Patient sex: M
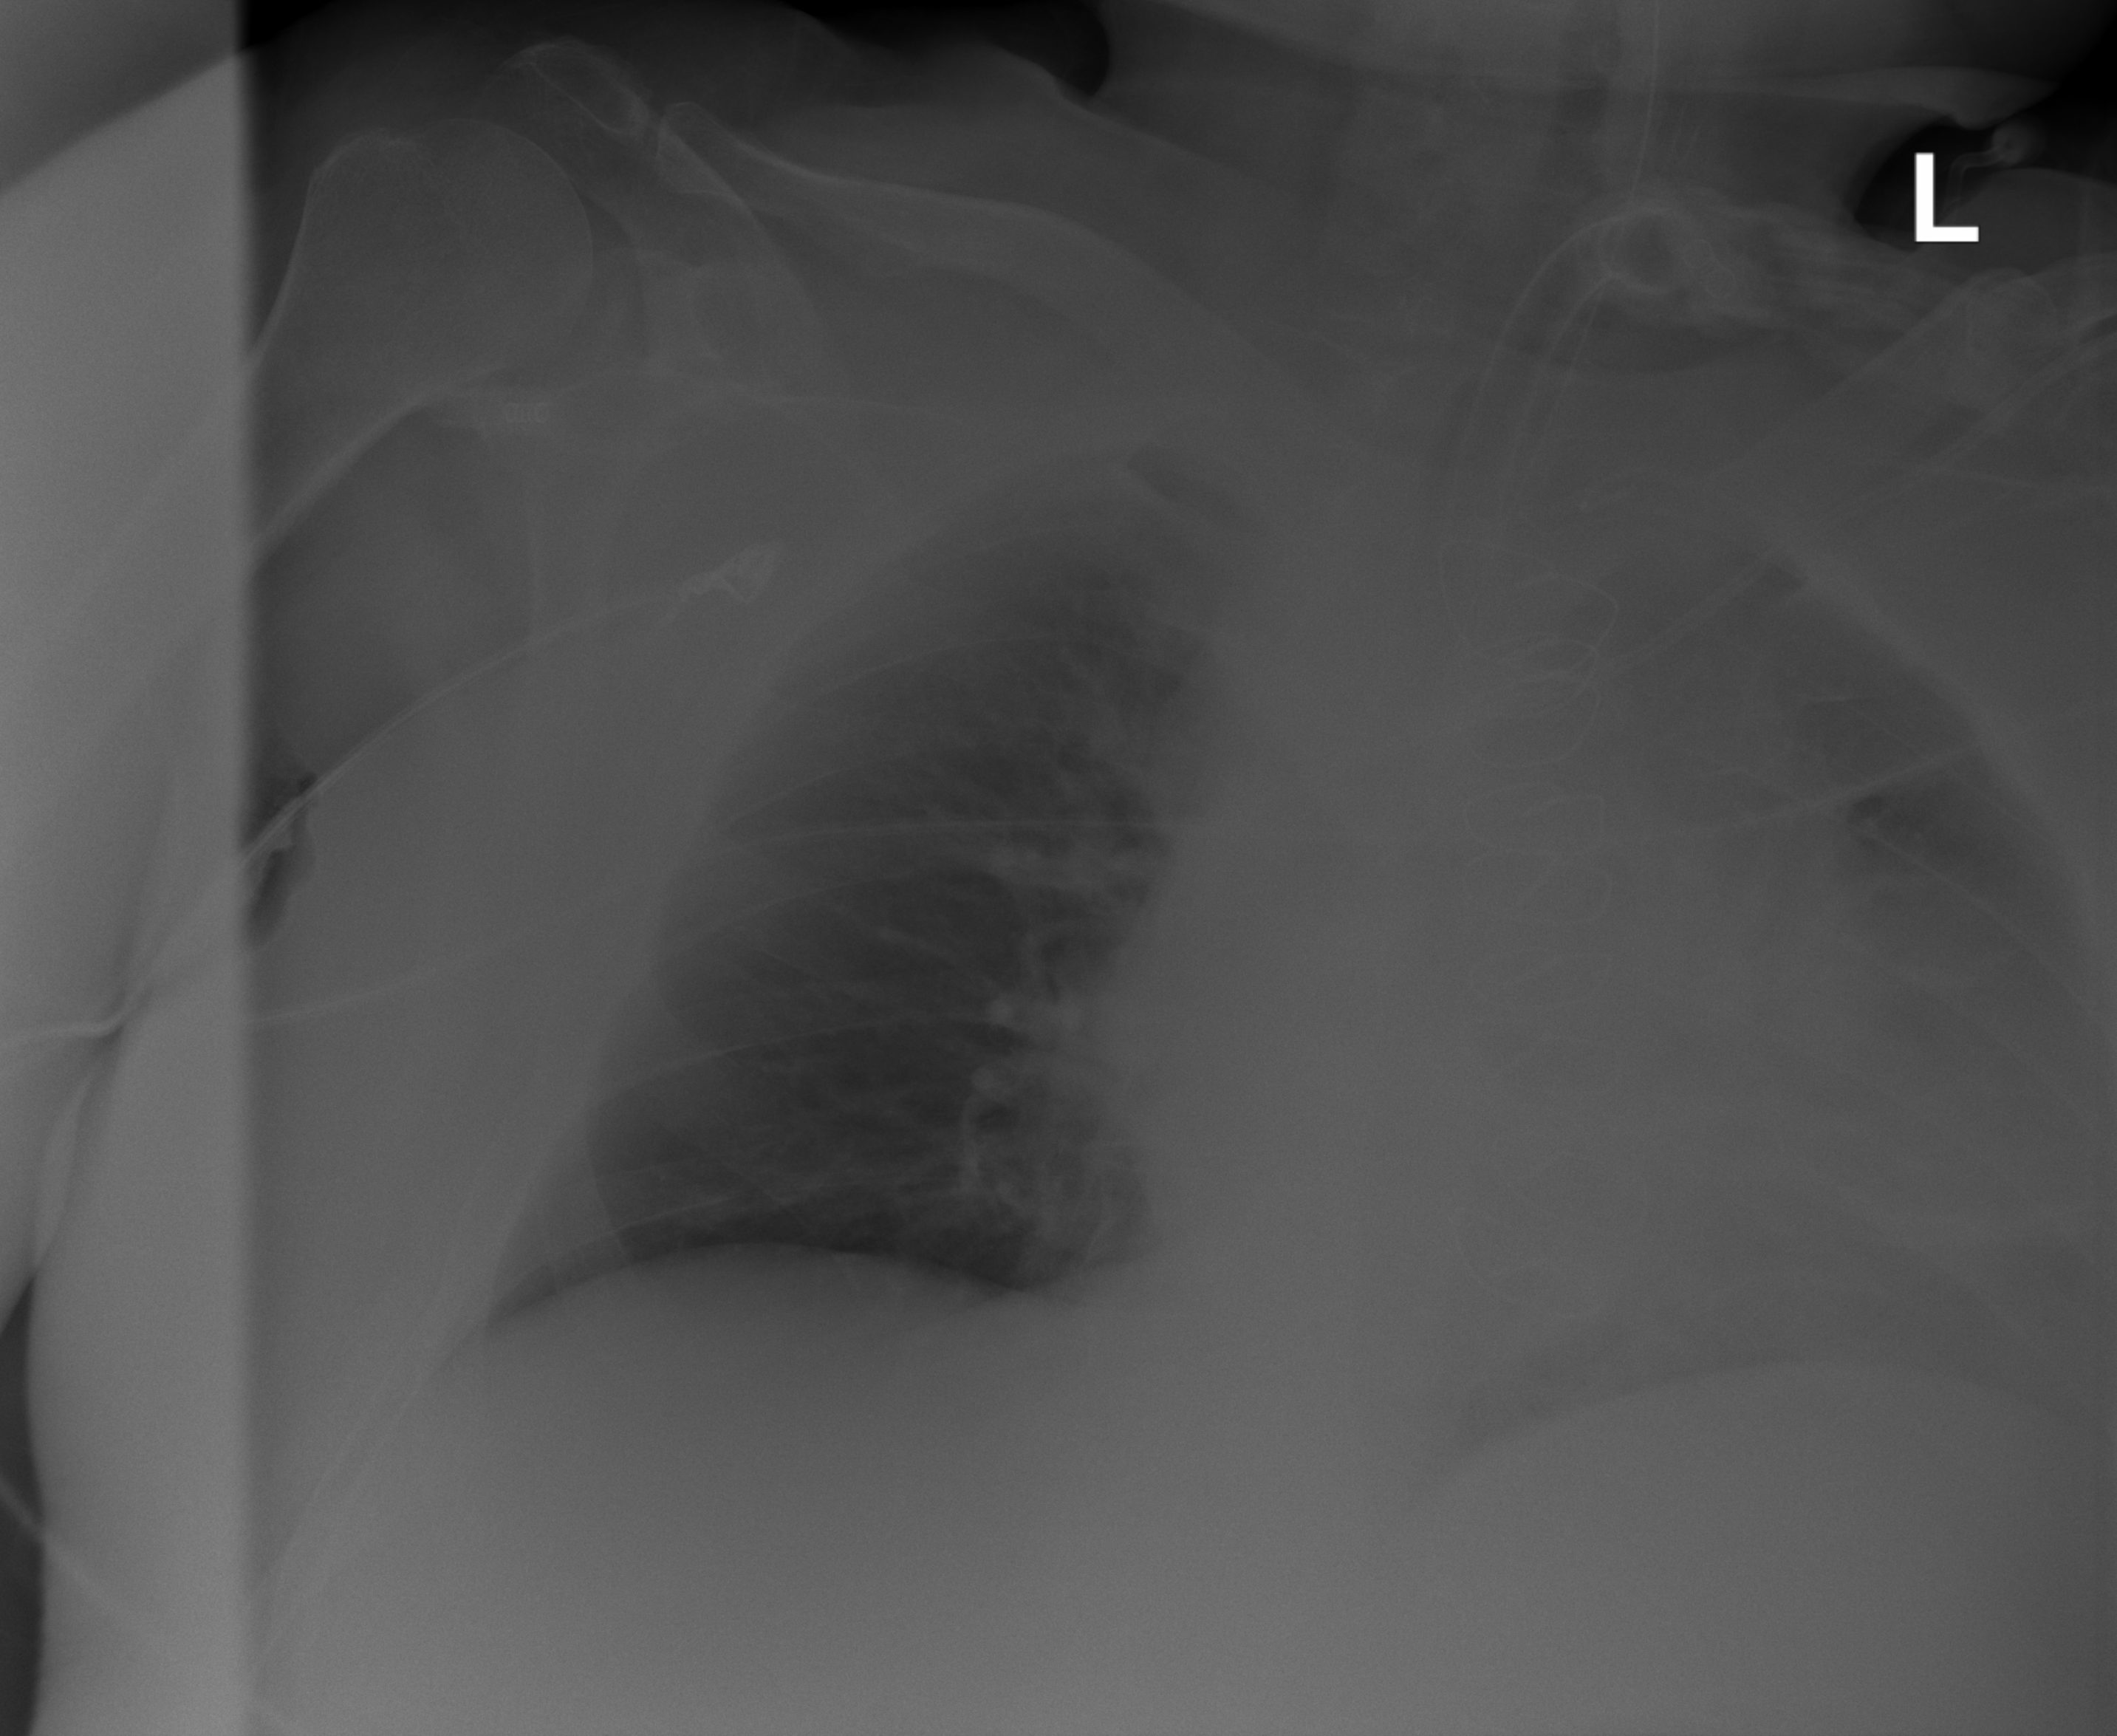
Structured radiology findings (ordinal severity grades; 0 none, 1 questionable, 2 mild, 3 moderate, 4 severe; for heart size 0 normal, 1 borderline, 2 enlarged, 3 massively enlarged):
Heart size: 2
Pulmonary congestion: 2
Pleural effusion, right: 0
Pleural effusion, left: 2
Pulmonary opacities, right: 1
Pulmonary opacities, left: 2
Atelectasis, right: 0
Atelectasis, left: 3